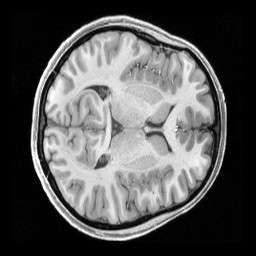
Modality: T1w
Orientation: axial
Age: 22
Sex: female
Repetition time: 2.4 s
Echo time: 0.00222 s